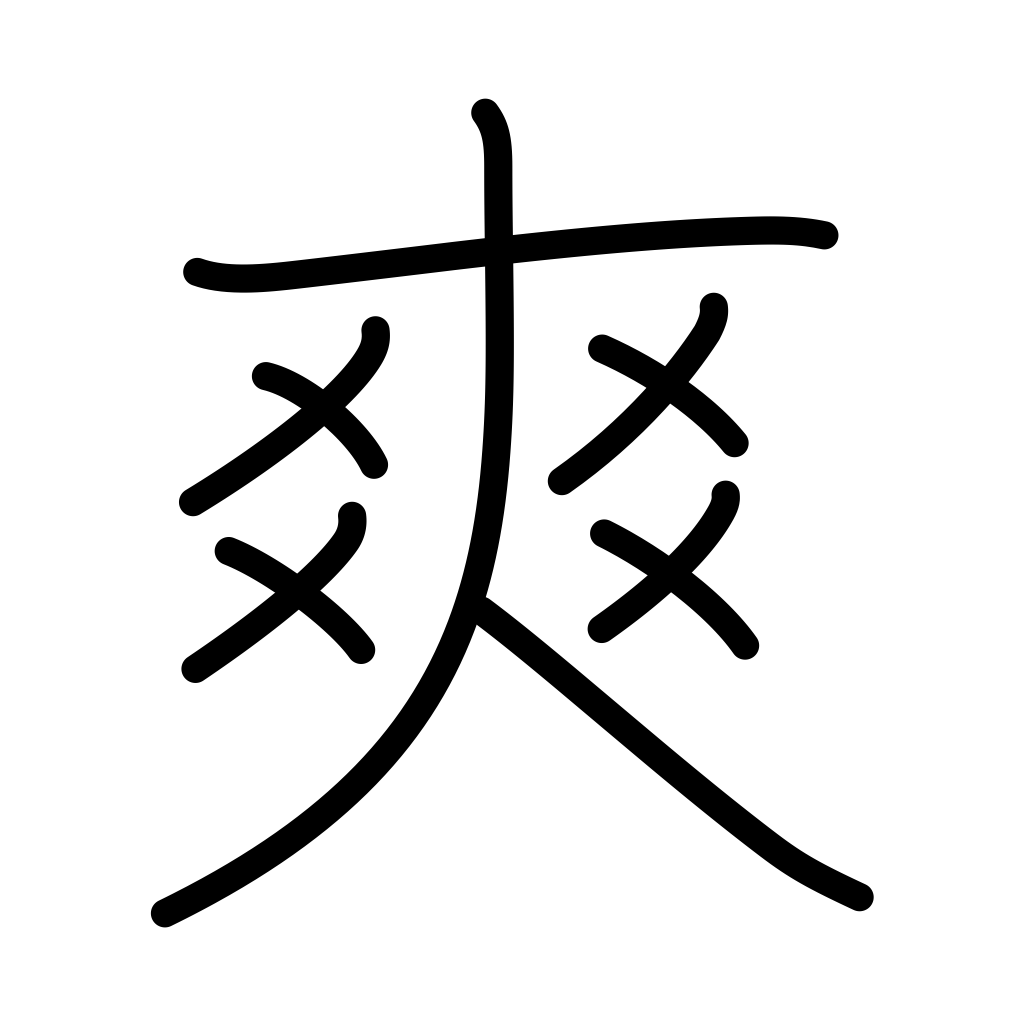
Meaning: refreshing, bracing, resonant, sweet, clear